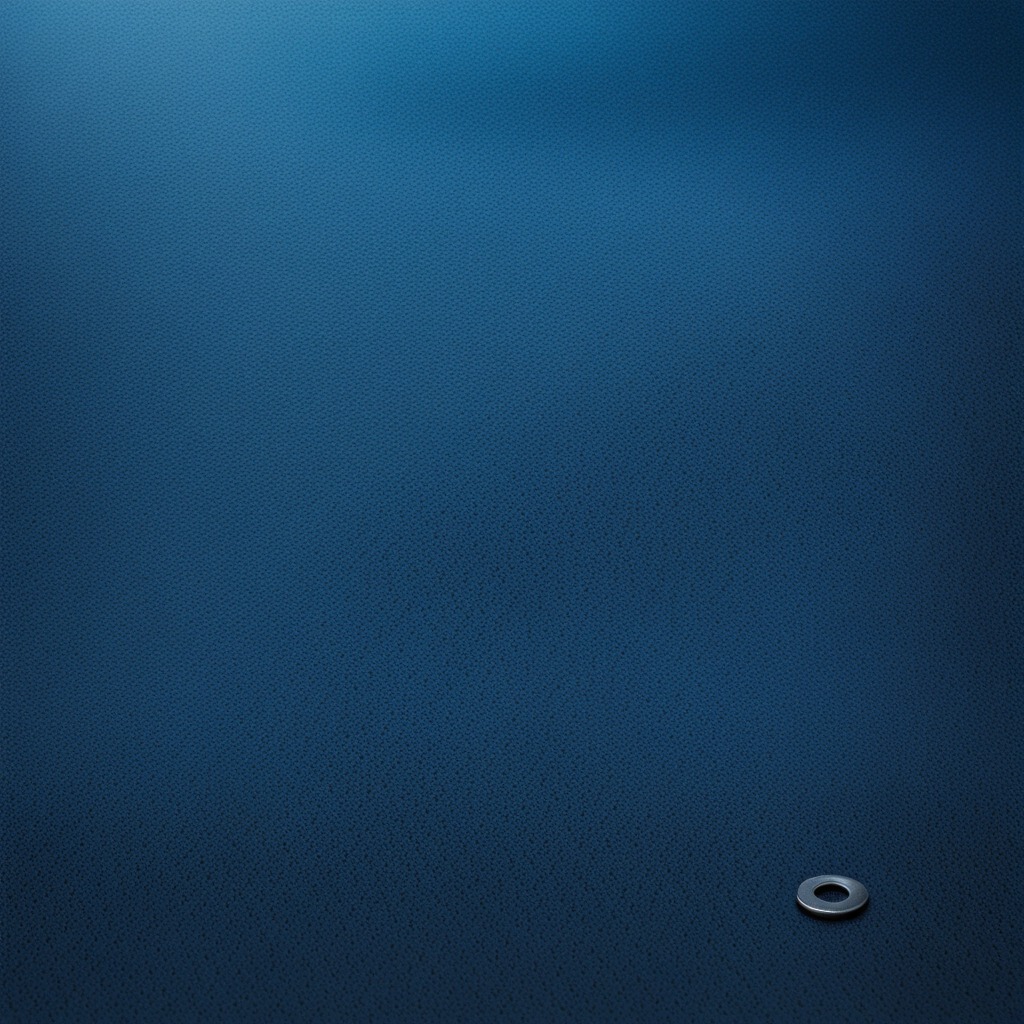
A flat metal washer lying on the granite tabletop.